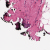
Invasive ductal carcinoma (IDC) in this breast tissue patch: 0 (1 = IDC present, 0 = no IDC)